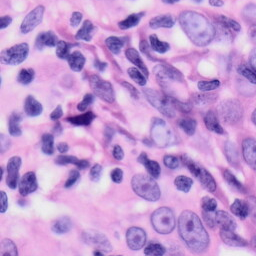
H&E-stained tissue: Skin